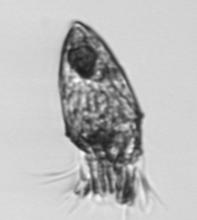
Label: Tontonia_appendiculariformis